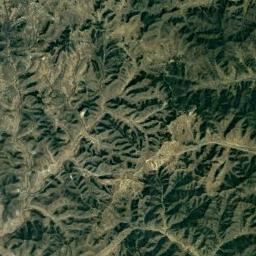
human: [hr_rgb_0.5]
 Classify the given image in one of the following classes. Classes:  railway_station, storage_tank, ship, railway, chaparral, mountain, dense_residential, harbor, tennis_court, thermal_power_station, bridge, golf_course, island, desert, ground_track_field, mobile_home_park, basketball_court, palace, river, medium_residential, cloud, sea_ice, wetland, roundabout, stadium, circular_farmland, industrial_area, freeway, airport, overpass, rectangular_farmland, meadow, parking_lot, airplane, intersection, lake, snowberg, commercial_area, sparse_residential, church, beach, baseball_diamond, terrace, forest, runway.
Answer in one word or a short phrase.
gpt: mountain